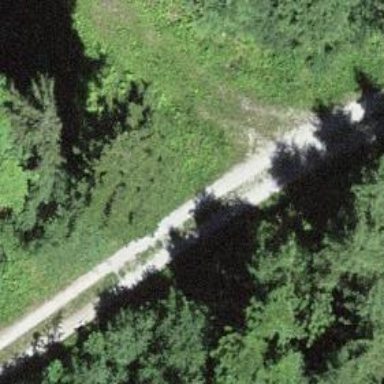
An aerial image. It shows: Track with grade 3 tracktype.